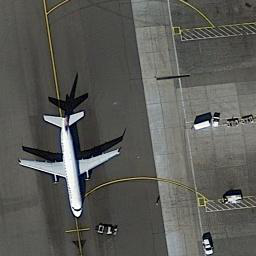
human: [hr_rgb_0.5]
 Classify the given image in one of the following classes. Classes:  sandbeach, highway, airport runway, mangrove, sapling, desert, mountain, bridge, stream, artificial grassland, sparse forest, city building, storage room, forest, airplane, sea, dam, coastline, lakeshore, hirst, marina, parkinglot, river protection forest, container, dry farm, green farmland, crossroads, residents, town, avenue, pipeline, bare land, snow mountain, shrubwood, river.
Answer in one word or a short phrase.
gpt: airplane